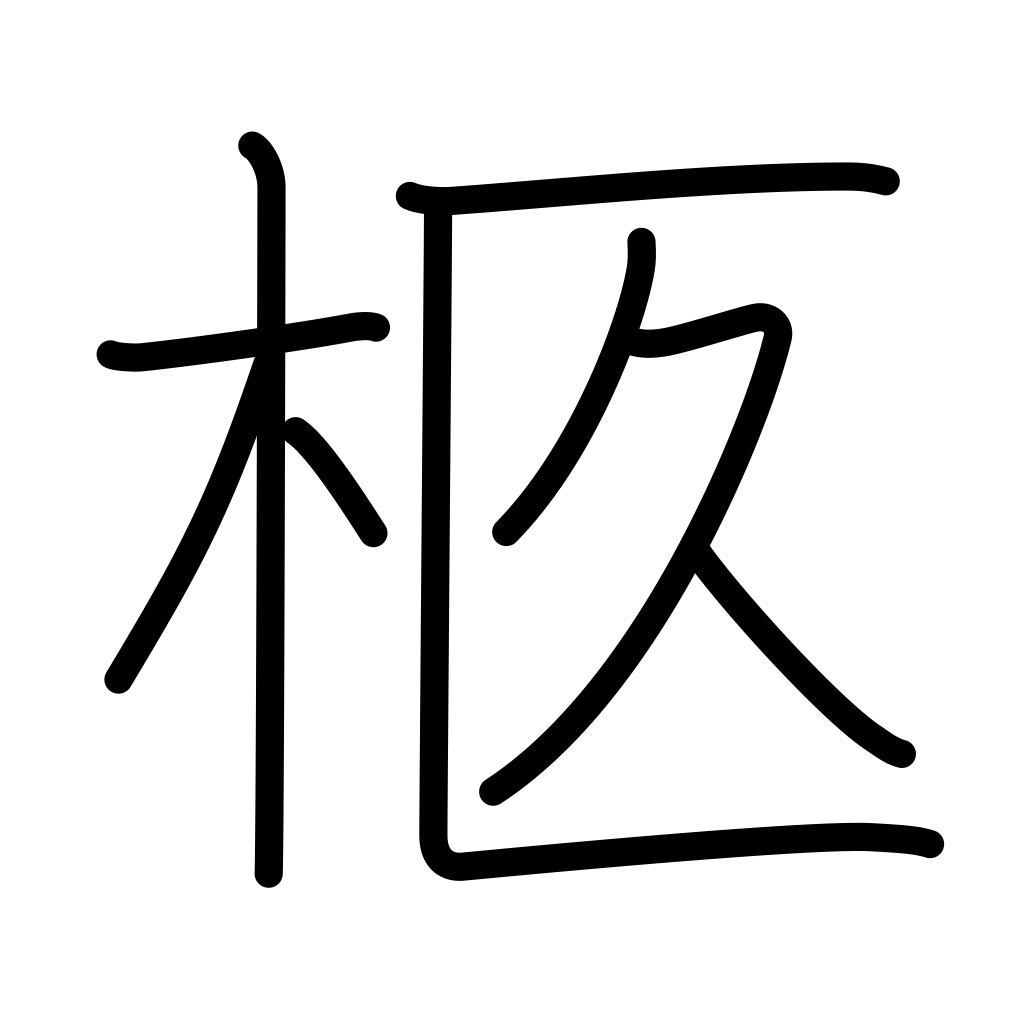
Meaning: bier, coffin